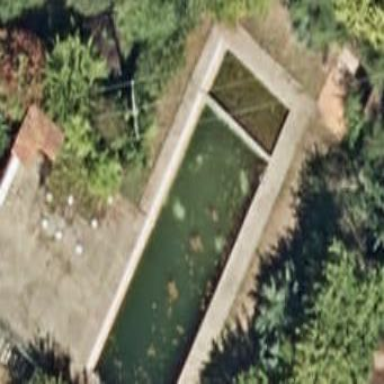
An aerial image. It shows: Swimming pool located in leisure land.